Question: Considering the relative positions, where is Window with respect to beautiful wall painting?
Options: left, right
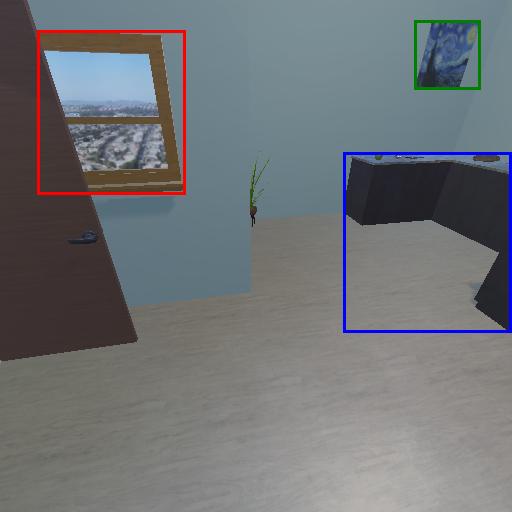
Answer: left